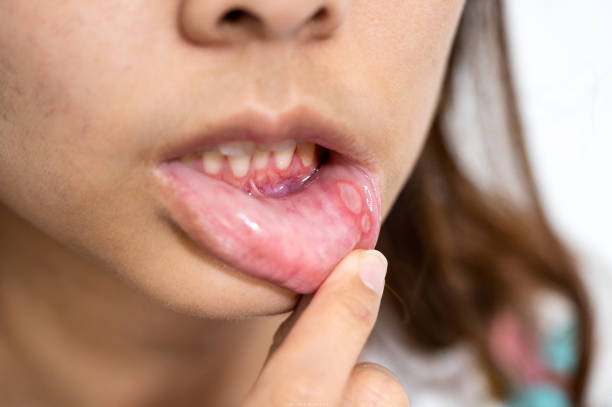
Condition: Mouth Ulcer